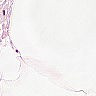
Metastatic tissue present: no